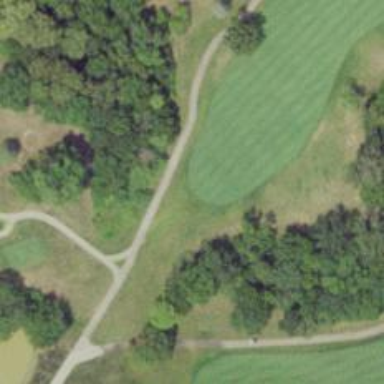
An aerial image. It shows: Footway that serves as golf path.